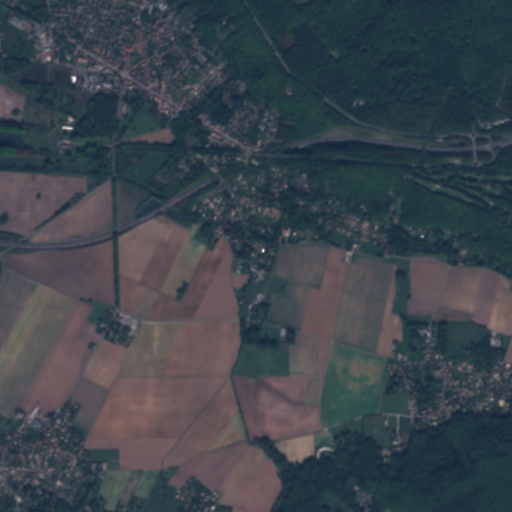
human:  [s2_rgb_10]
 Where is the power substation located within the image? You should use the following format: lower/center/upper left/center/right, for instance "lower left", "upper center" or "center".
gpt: The power substation is located in the upper left of the image.
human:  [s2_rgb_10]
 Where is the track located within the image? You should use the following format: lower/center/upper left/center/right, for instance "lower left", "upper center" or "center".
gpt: The track is located in the lower right of the image.
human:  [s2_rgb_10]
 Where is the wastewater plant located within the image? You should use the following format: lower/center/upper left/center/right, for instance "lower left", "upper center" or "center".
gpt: The wastewater plant is located in the lower right of the image.
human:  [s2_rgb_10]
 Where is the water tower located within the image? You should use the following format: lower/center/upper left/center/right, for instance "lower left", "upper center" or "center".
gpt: The water tower is located in the upper center of the image.
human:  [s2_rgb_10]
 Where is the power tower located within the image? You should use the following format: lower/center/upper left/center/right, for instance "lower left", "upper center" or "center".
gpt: There is no power tower in the image.